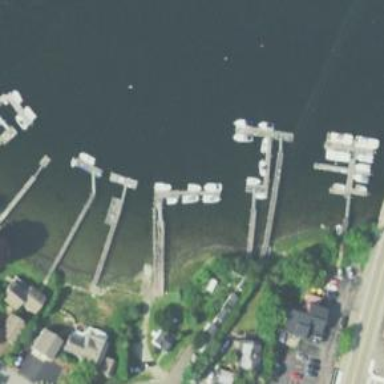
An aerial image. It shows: Man-made pier.